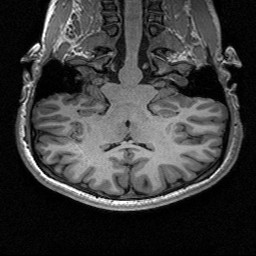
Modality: T1w
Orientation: sagittal